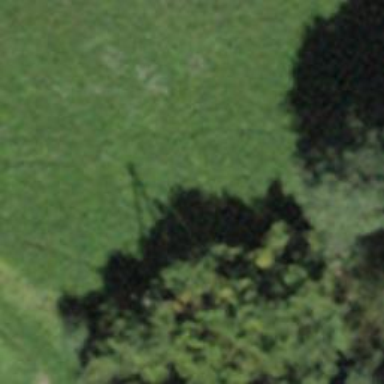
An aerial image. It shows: Minor power line.